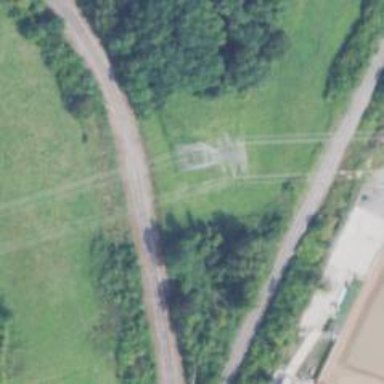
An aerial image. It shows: Lattice structure tower used for power transmission.